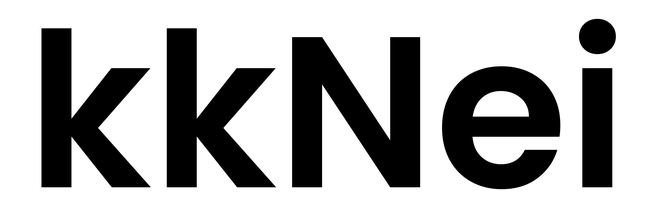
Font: Poppins-SemiBold